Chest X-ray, PA view. Patient: 13 years old, sex M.
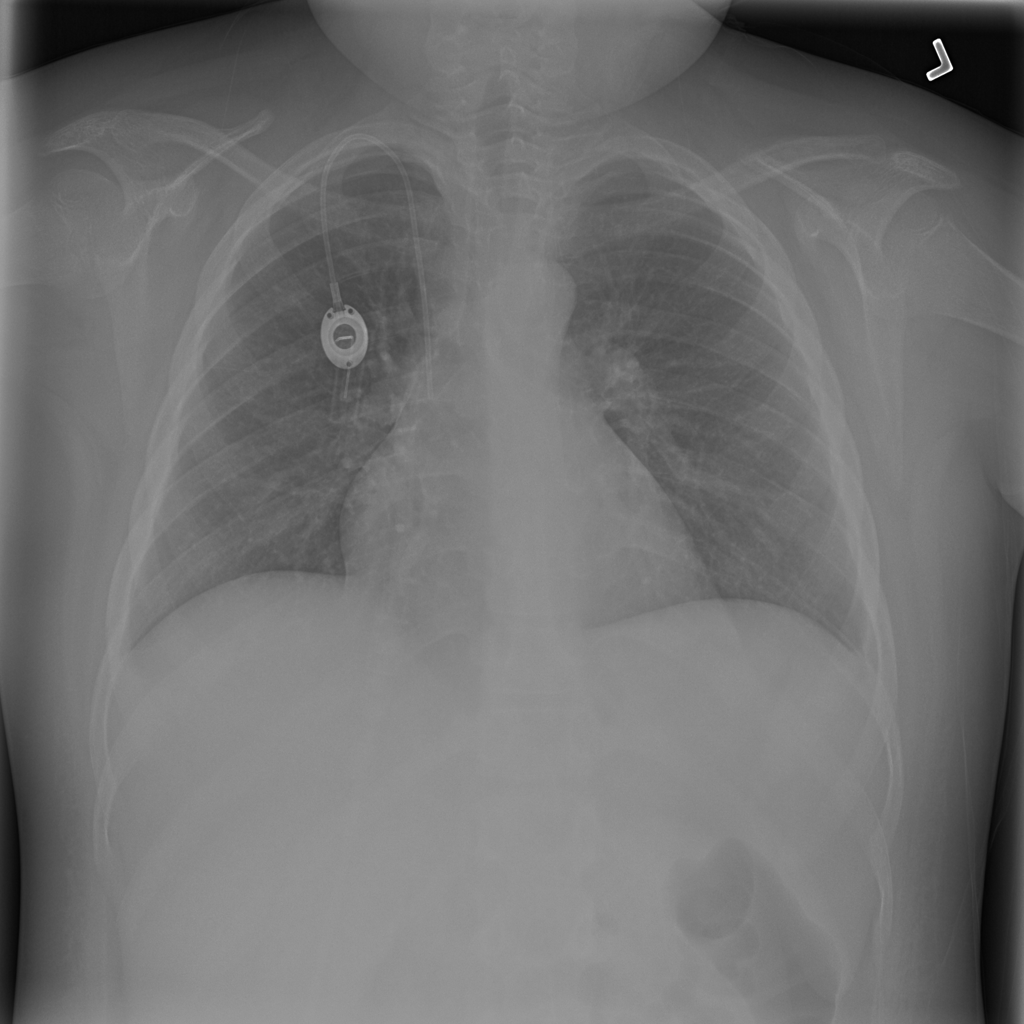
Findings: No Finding